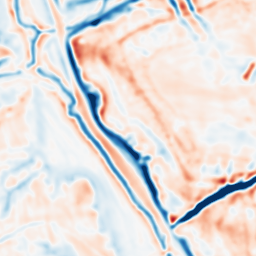
Category: multiscale
Decomposition family: dog_multiscale
Decomposition parameters: sigma_ratio: 1.4
n_scales: 3
base_sigma: 2
Upsampling method: bicubic_16x
Upsampling parameters: scale: 16
Upsampling scale: 16